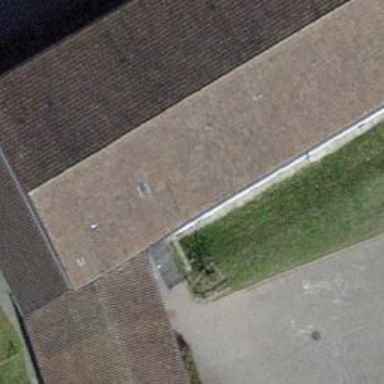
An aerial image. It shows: School building.